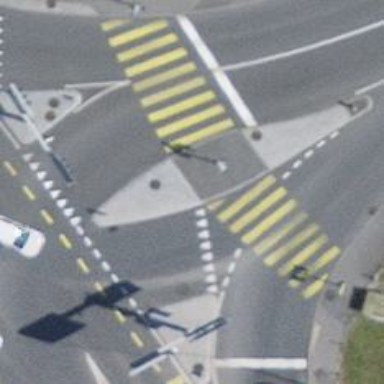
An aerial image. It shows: Asphalt footway with zebra crossing.